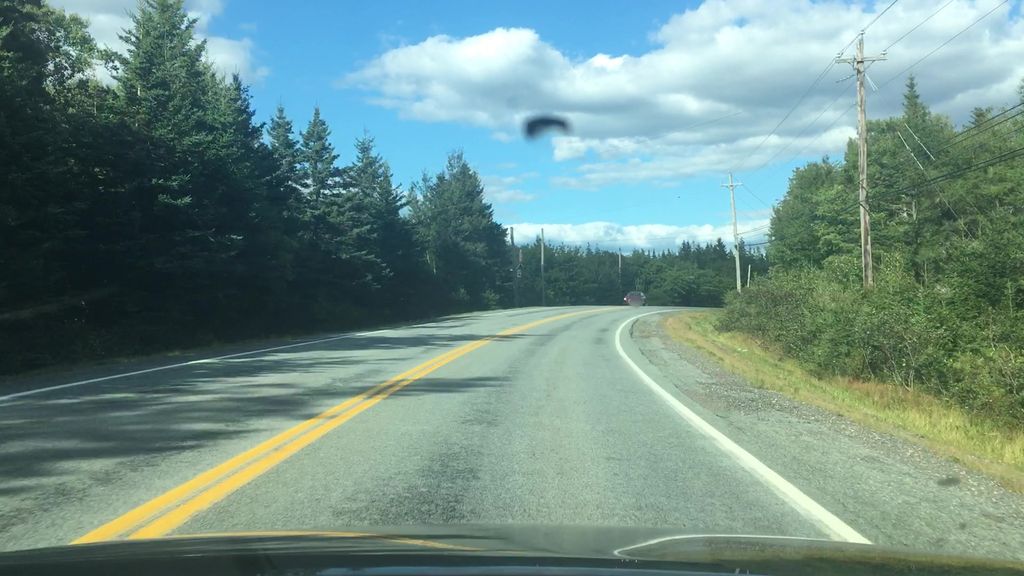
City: halifax